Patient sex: F
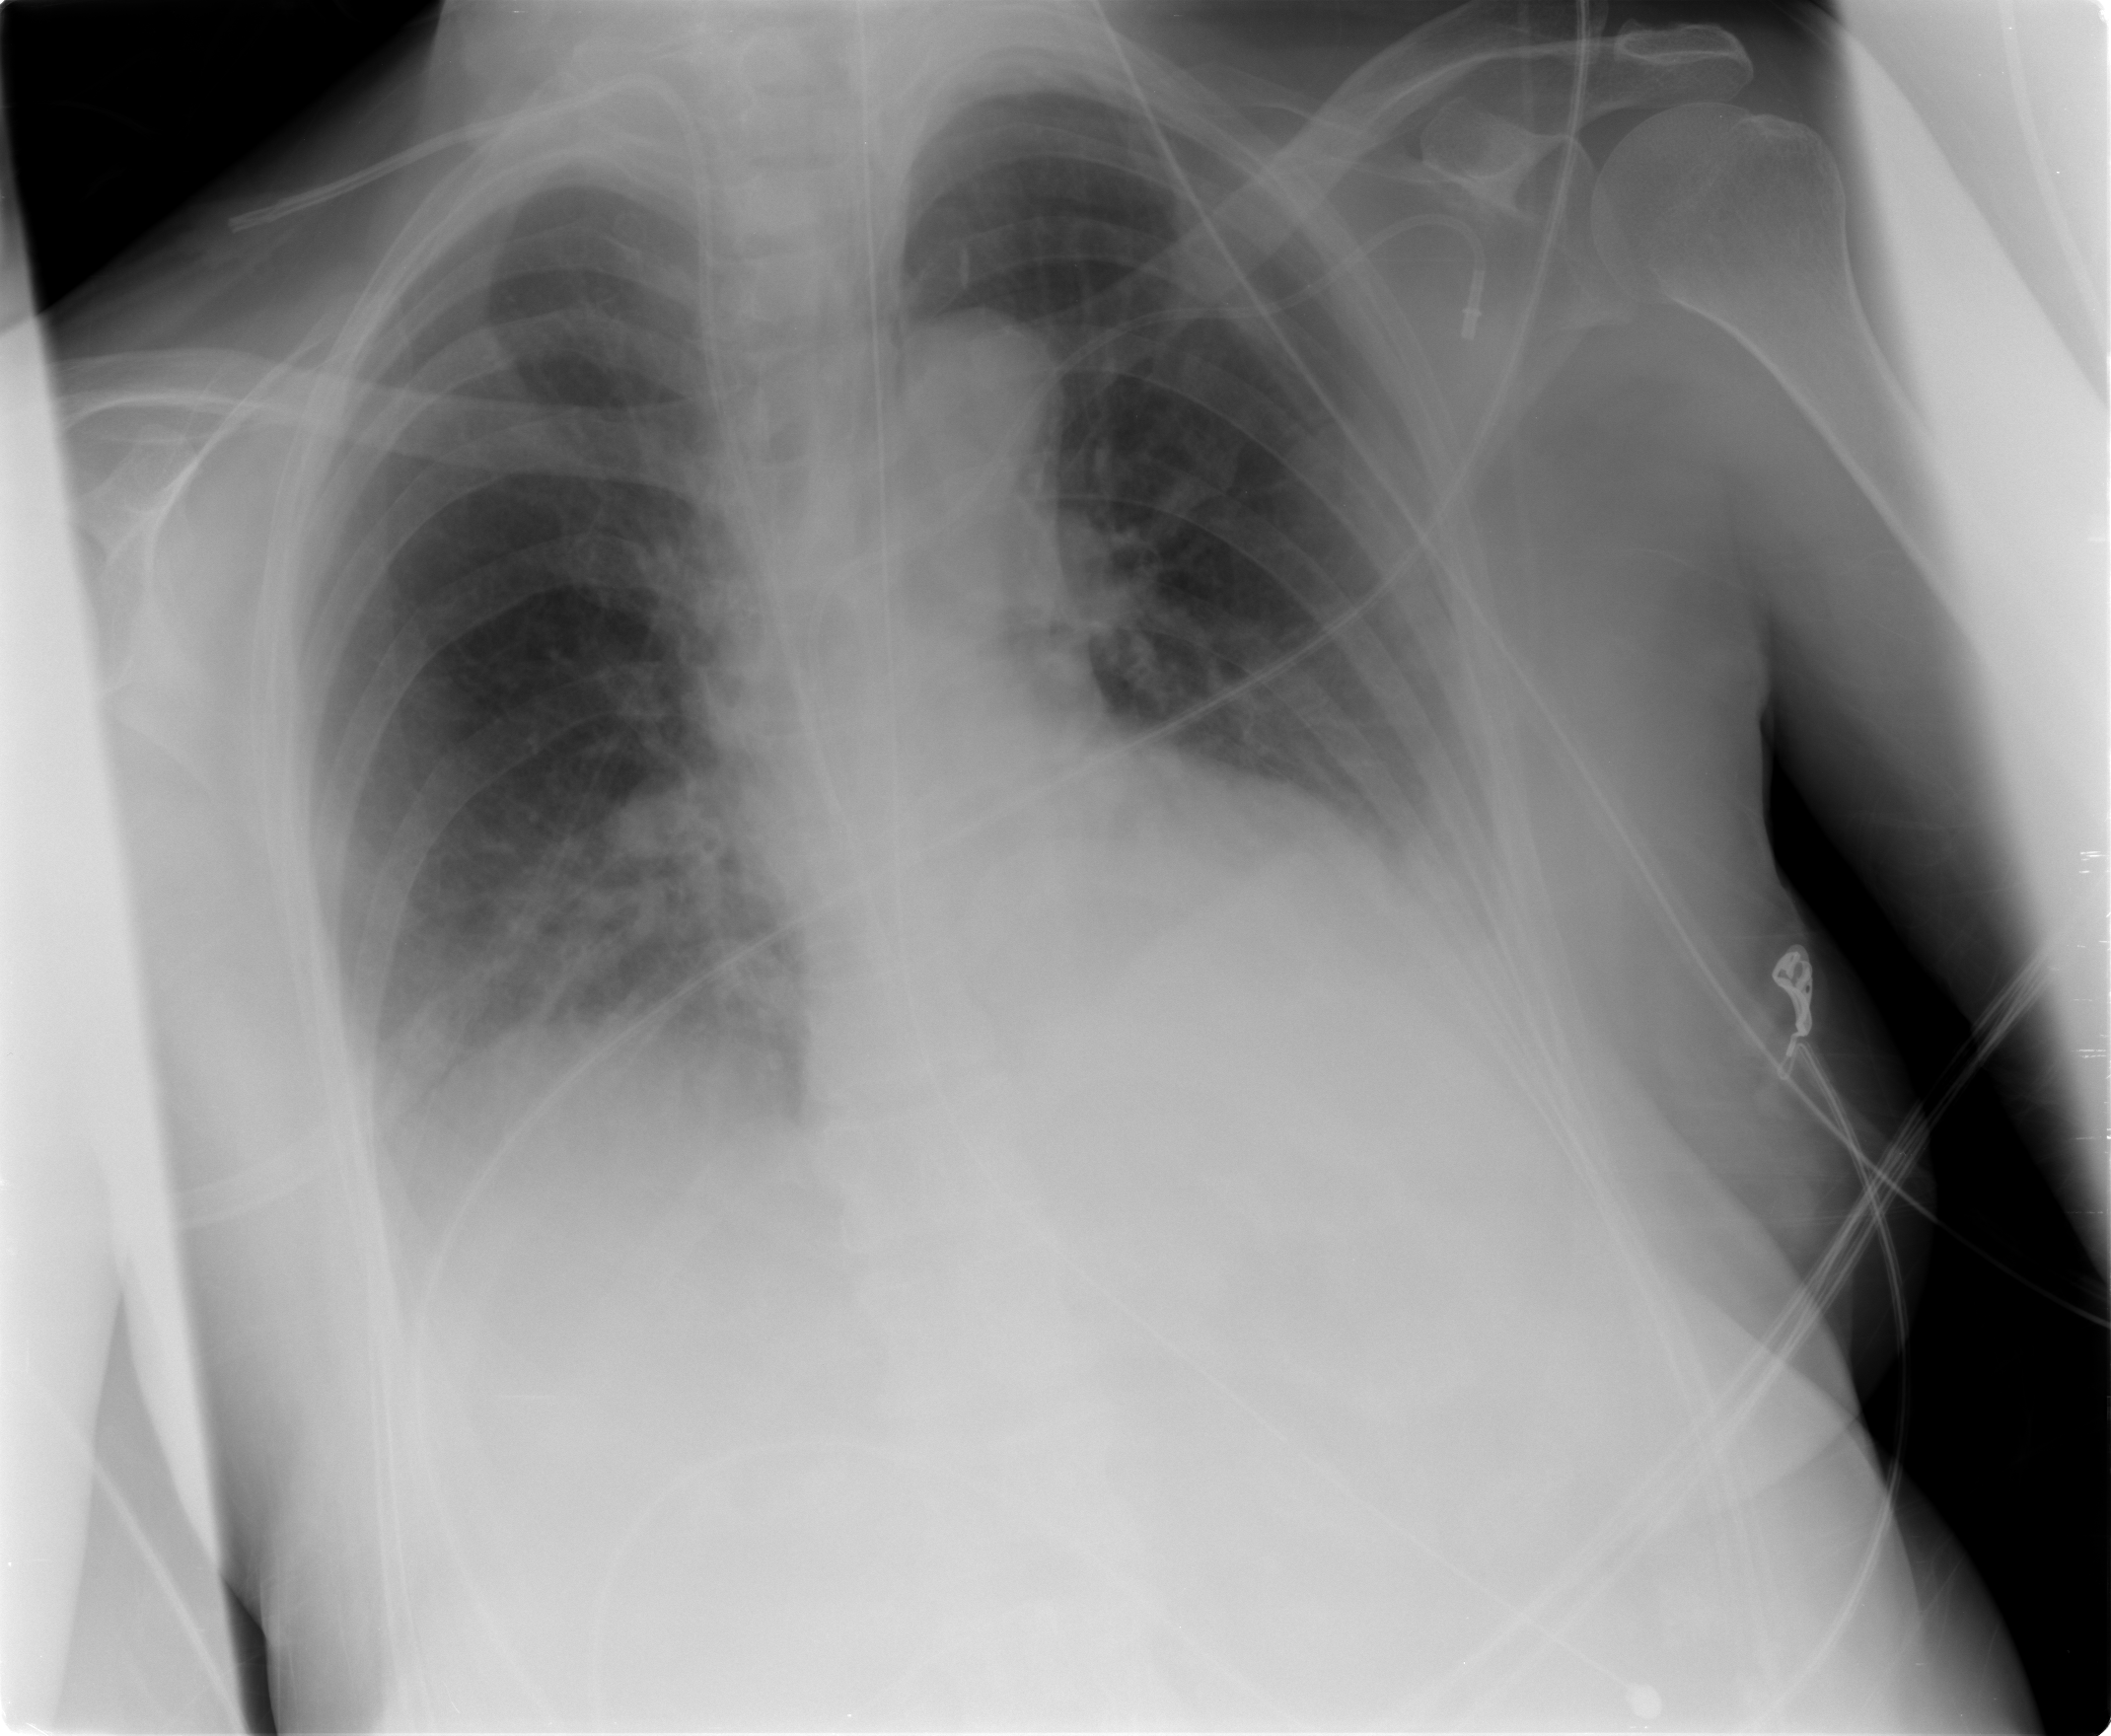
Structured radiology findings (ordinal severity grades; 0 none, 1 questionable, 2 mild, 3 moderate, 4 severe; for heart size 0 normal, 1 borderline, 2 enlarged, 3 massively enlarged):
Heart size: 0
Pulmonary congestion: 0
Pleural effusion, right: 1
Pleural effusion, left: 2
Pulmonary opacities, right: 1
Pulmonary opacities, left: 0
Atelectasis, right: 2
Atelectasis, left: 2